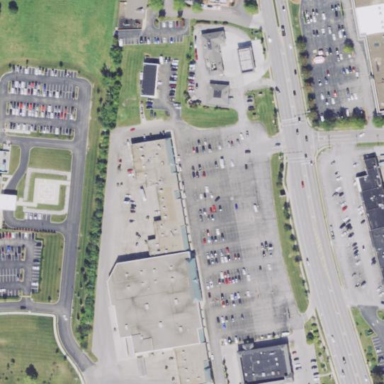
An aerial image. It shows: Retail area.